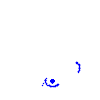
Particle: electron